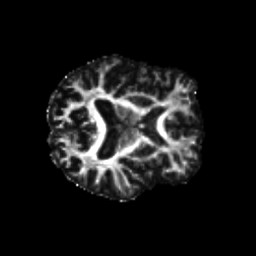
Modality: FA
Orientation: axial
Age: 30
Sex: male
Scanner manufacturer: siemens
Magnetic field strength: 3 T
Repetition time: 8.6 s
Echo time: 0.095 s